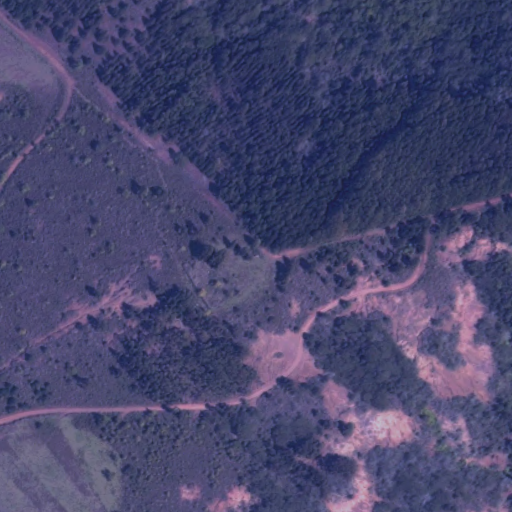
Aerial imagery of mountain in Hawaii named Pu‘uohanalei containing only unknown